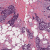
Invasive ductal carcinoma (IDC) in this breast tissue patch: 1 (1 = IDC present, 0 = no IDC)